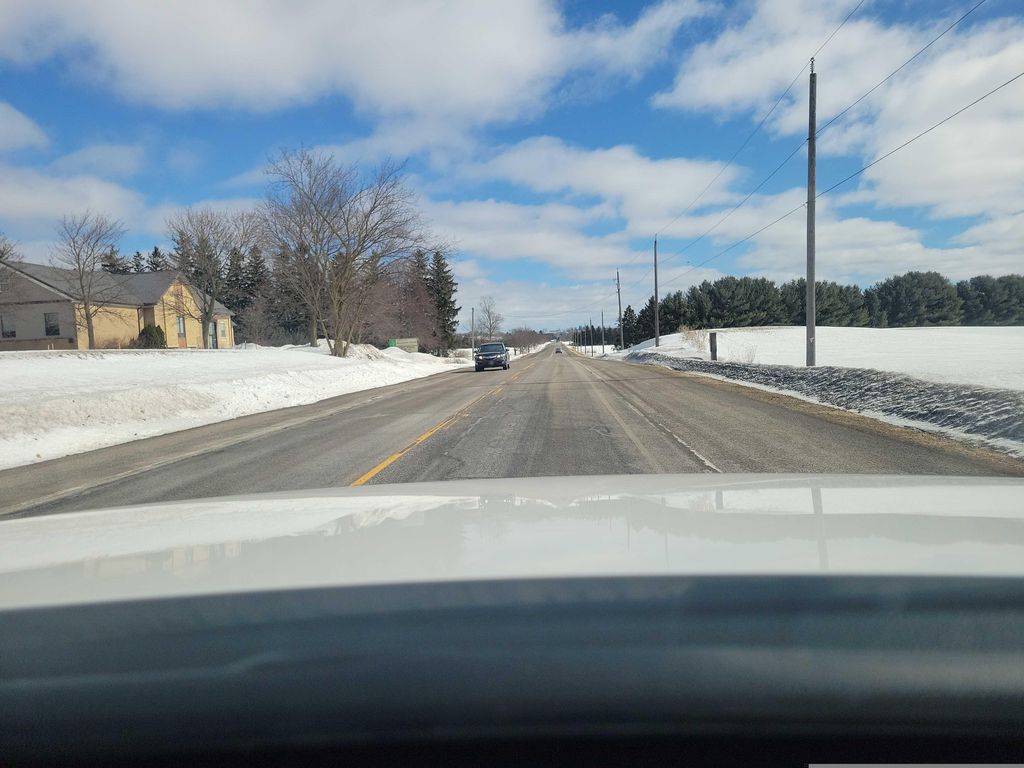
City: kitchener-waterloo